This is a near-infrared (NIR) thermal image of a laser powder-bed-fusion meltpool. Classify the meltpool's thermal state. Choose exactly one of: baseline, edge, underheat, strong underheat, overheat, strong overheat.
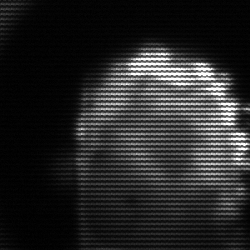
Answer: baseline